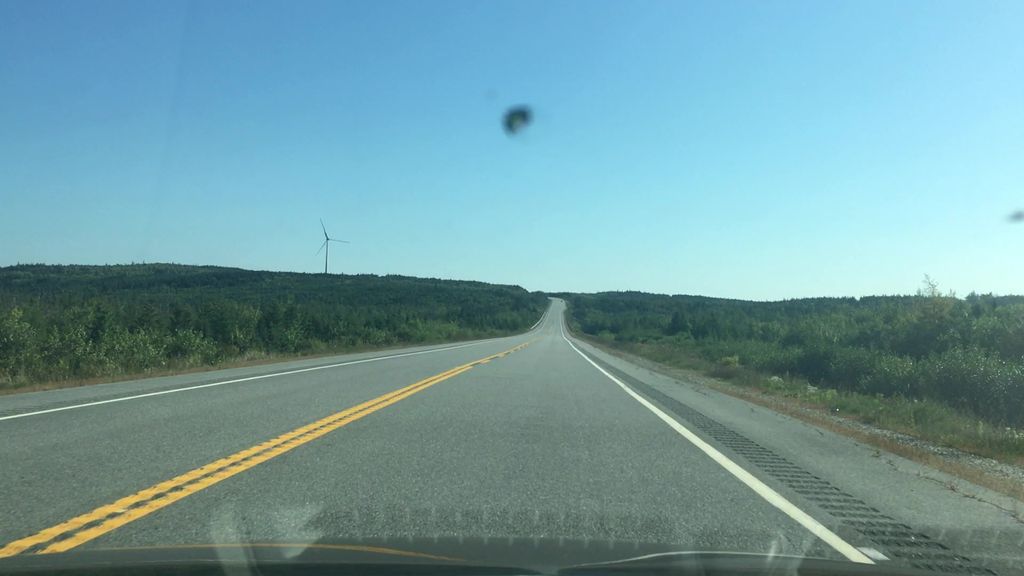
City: halifax